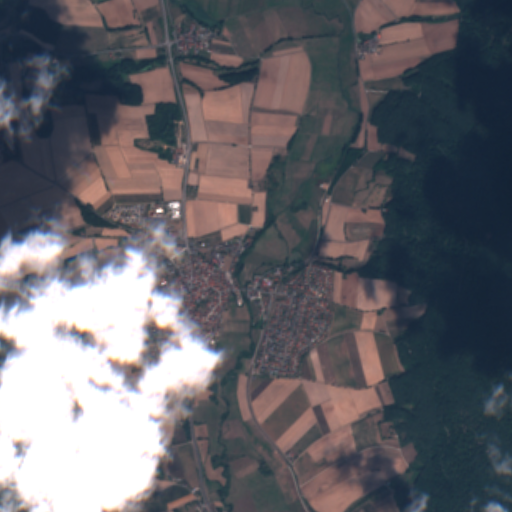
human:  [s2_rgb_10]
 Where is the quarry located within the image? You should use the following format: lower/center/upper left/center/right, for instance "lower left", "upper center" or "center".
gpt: The quarry is located in the upper left of the image.
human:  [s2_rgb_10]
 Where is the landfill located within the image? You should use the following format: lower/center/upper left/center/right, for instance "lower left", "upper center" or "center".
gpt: There is no landfill in the image.